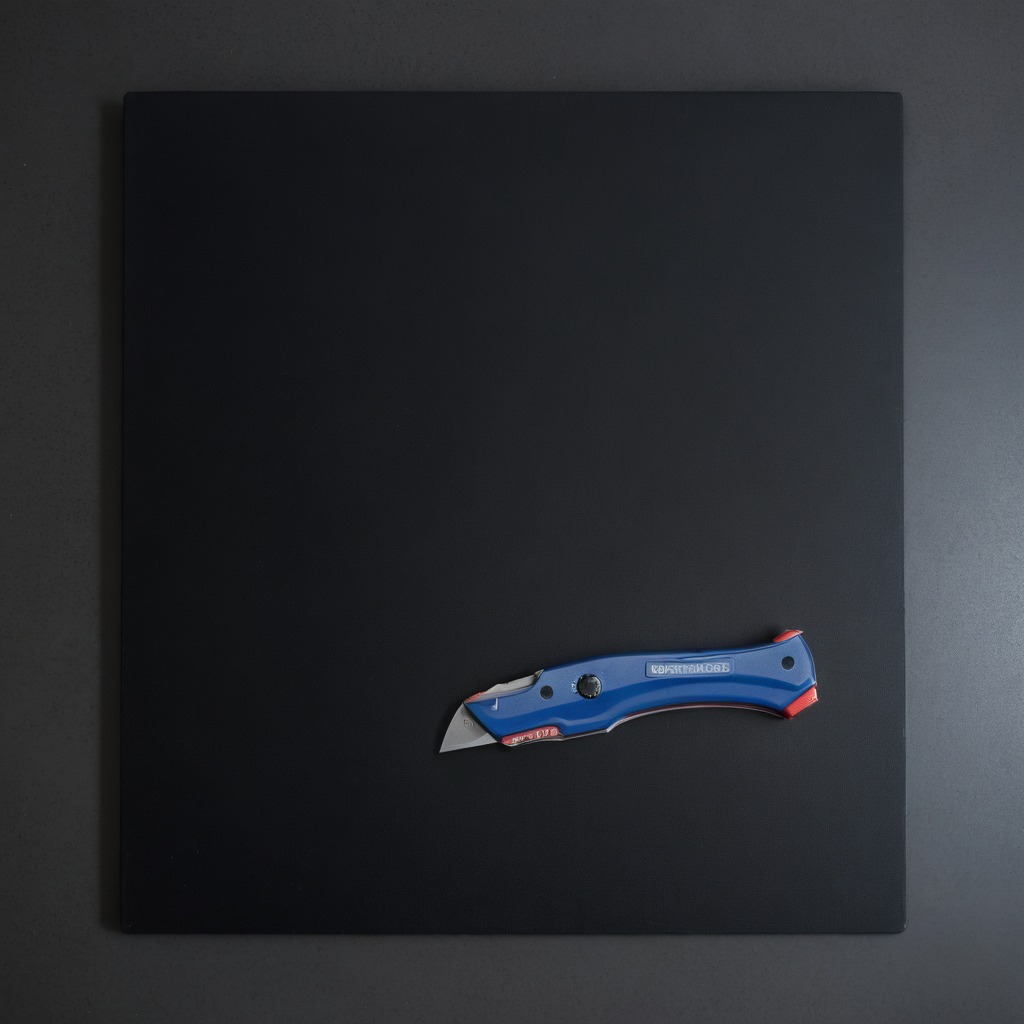
A utility knife lying on a clean granite tabletop covered with a black rubber mat inside a workshop at night dim ambient light soft shadows worn but beneath the mat